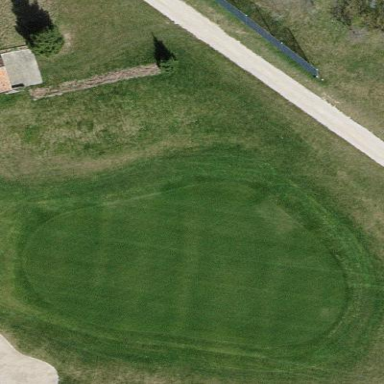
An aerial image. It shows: Golf green with lush grass surface.